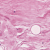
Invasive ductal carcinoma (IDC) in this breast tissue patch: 0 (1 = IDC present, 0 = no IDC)